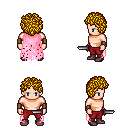
a pixel art fantasy rpg character, male body template, human, light skin, pink tattered cape, red pants, blonde curly afro hairstyle, leather bracers, maroon shoes, dagger, four views (front, back, left, right), 2x2 character sprite sheet, small pixel art, hard edges, no anti-aliasing